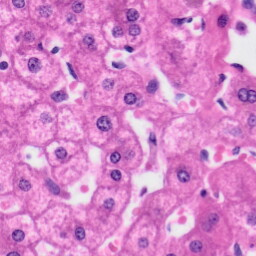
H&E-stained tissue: Liver